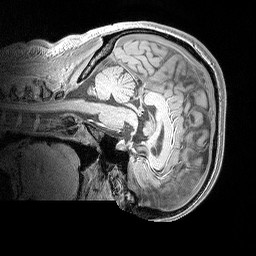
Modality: MP2RAGE
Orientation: sagittal
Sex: female
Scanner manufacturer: siemens
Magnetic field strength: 3 T
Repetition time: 5 s
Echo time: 0.00292 s